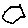
Label: hexagon